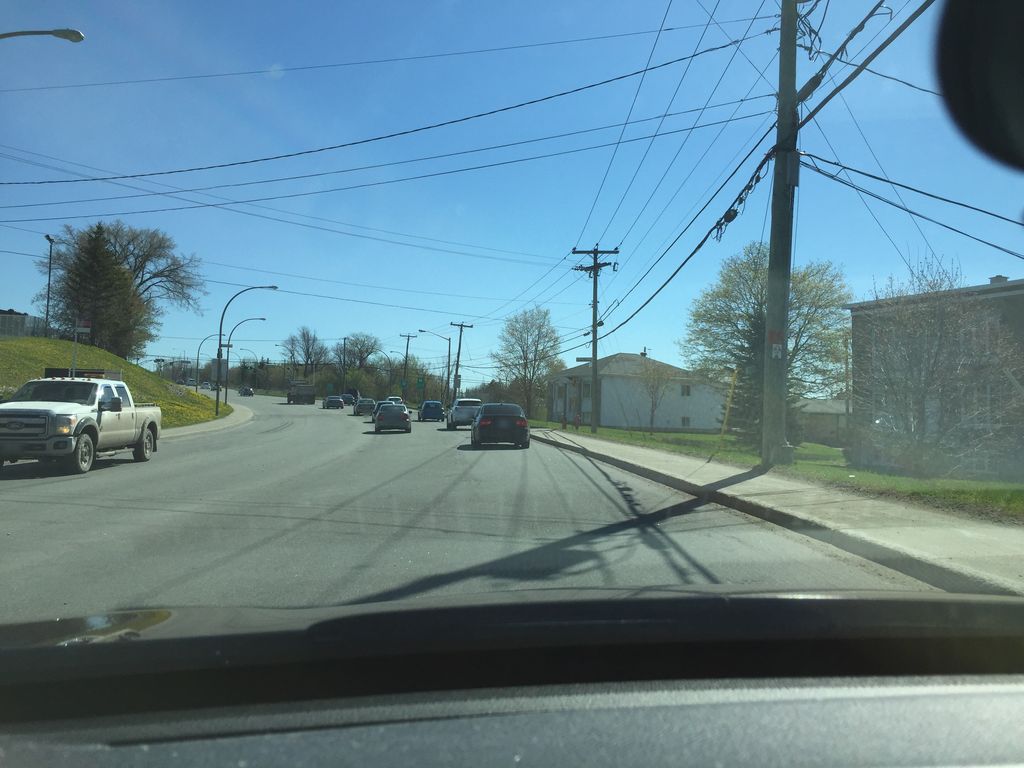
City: quebec_city